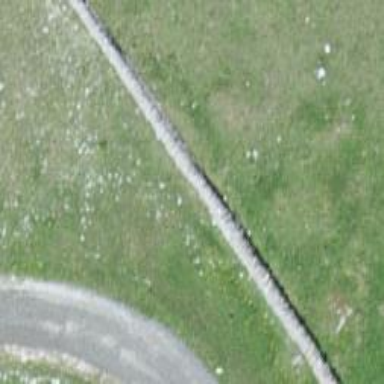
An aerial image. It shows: Wall barrier.